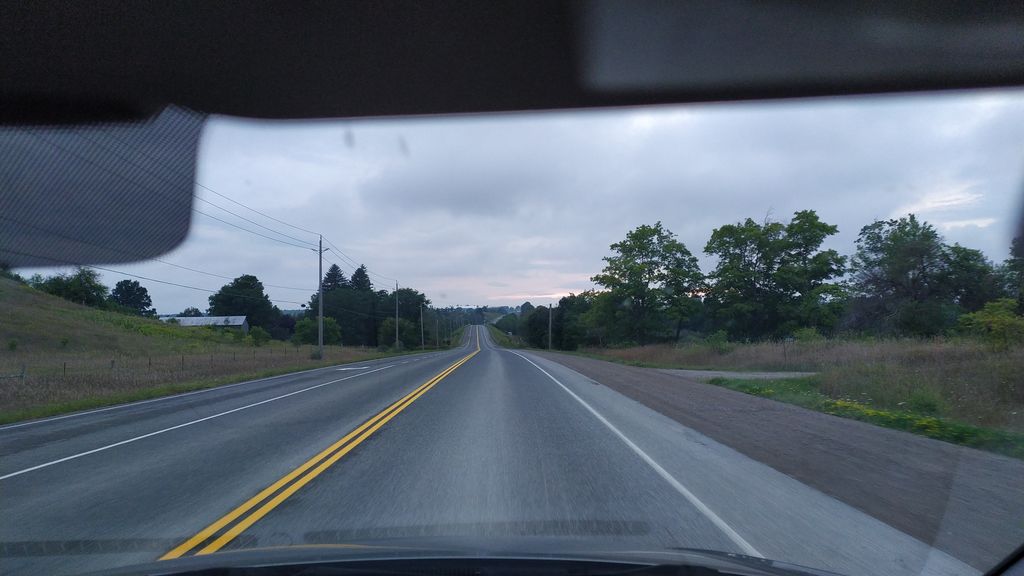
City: kitchener-waterloo